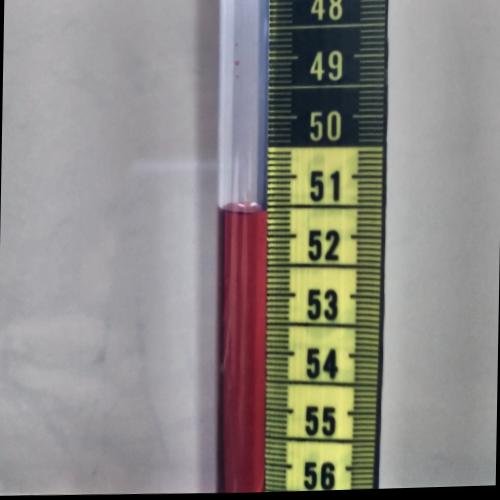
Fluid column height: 51.6 cm